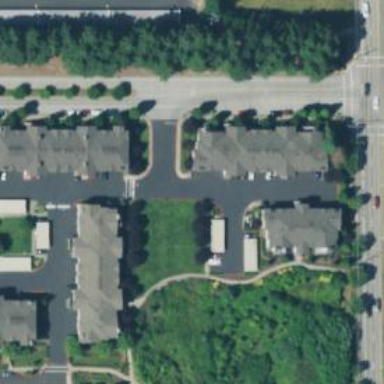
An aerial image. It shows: Footway.